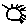
Label: sun